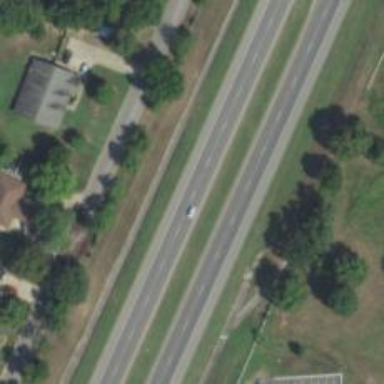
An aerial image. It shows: Primary highway.